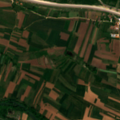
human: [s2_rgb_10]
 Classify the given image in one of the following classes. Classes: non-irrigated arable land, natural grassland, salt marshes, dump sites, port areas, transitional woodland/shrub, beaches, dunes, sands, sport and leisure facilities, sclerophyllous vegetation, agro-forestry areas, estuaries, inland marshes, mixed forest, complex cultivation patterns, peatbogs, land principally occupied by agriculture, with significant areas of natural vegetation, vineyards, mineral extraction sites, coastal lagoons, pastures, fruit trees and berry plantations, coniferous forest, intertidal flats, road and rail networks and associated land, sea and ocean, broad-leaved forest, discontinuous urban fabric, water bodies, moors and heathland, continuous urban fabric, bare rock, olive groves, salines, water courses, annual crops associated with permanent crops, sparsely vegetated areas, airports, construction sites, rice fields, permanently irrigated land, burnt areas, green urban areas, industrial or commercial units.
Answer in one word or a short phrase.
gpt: non-irrigated arable land, complex cultivation patterns, land principally occupied by agriculture, with significant areas of natural vegetation, transitional woodland/shrub